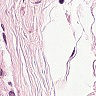
Metastatic tissue present: no